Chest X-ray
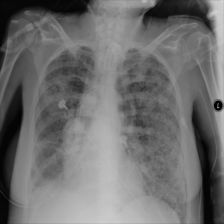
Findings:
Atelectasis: negative
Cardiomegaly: negative
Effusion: negative
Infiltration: negative
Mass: negative
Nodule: positive
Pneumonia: negative
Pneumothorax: negative
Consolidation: negative
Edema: negative
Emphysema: negative
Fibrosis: negative
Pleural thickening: negative
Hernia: negative